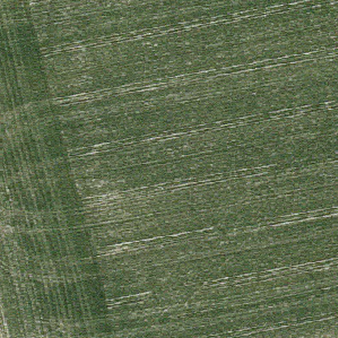
Label: other